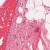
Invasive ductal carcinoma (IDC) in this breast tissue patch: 0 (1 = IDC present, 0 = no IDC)